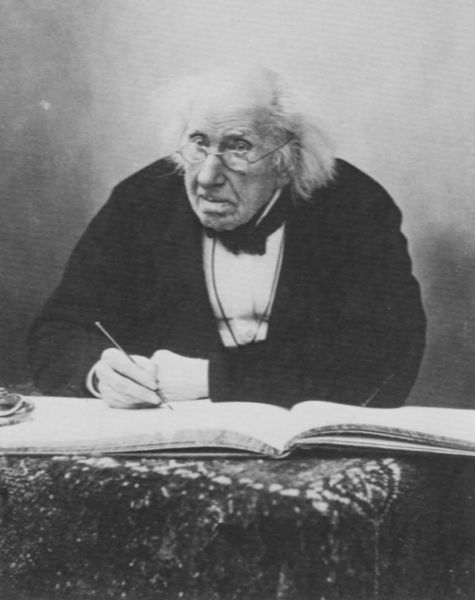
Titel: Der Chemiker Chevreul im Gespräch mit Nadar am Vorabend seines hundertsten Geburtstags
Künstler: Gaspard-Félix Tournachon
Schlagwörter: feder, hand, mann, weiß, brust, grau, haar, hintergrund, licht, mund, nase, schwarz, stirn, tisch, blick, teppich, alt, anzug, hemd, jacke, augen, falten, gesicht, stein, bild, bildnis, portrait, porträt, tischdecke, tischtuch, gewand, haare, musiker, bruststück, kinn, ohren, ecke, alter mann, halsband, lehrer, noten, kette, hands, white, black, gray, grey, hair, nose, old, table, wall, glatze, halstuch, notenheft, rug, fliege, oberkörper, foto, fotografie, photographie, offen, alter, greis, unterschrift, buch, schwarz weiß, komponist, brille, schriftsteller, autor, bleistift, stift, tinte, halbglatze, nickelbrille, heft, photo, seiten, halbprofil, glocke, schreiben, man, binder, eyes, suit, umhänger, schreiber, tintenfass, paper, aufgeschlagen, black and white, chin, coat, elderly, mouth, silk, glasses, old man, desk, glass, jacket, necklace, pen, writing, auflage, tie, rechtshänder, ink, bald, balding, schreibend, pencil, fingers, weisse haare, book, albert, lips, cheek, verblichen, forehead, photograph, brile, bowtie, einstein, pages, writer, white hair, verblicken, ledger, aufgeschalgenes, ]book pencil, accountant, silk tie, scrooge